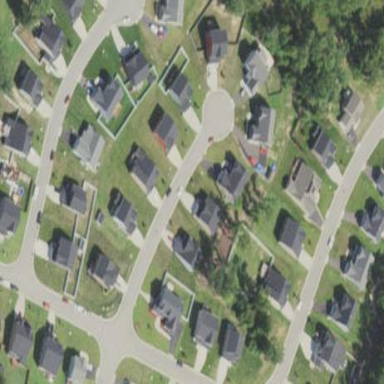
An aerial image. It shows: Residential neighbourhood.